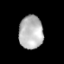
Tissue: lung
Cell type: Endothelial cells
Senescence score: 0.7705
Nuclear area (px): 784
Mean DAPI intensity: 183.573